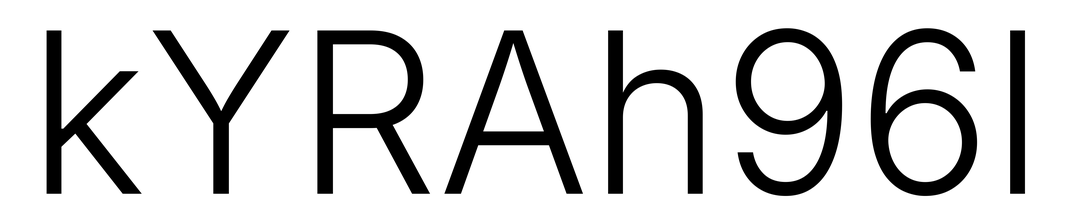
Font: Inter_Light